Question: How can i make the following calculation? See screenshot column "C".

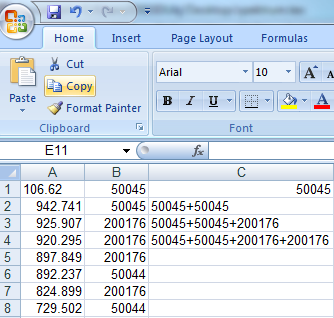
Answer: The following picture shows the answer:
<URL>